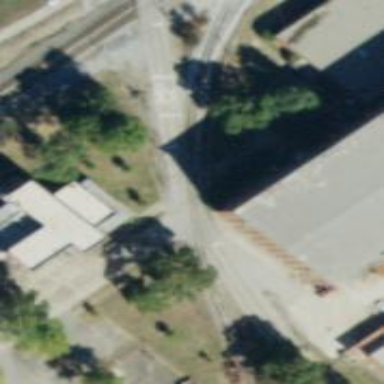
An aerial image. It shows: Railway level crossing.